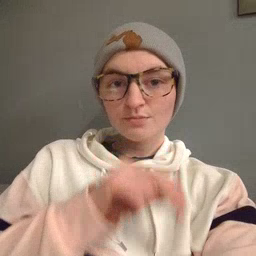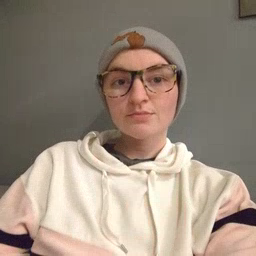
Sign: duck